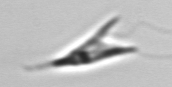
Label: Chrysochromulina_lanceolata